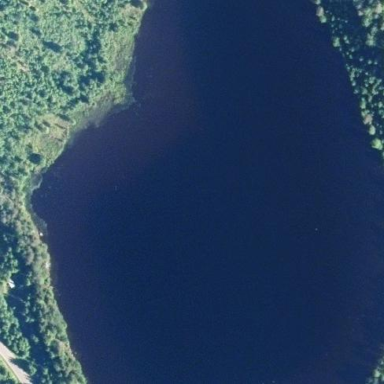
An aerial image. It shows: Serene lake.